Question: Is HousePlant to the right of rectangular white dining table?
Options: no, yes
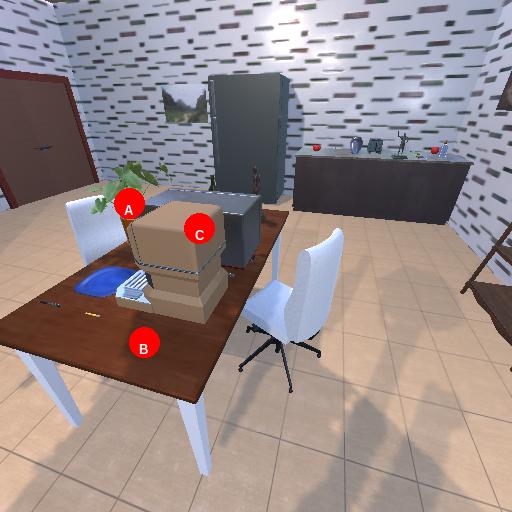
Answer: no